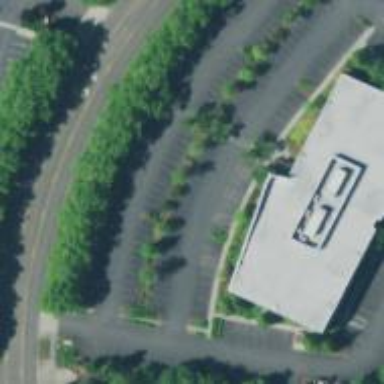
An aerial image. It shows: Parking space is available.